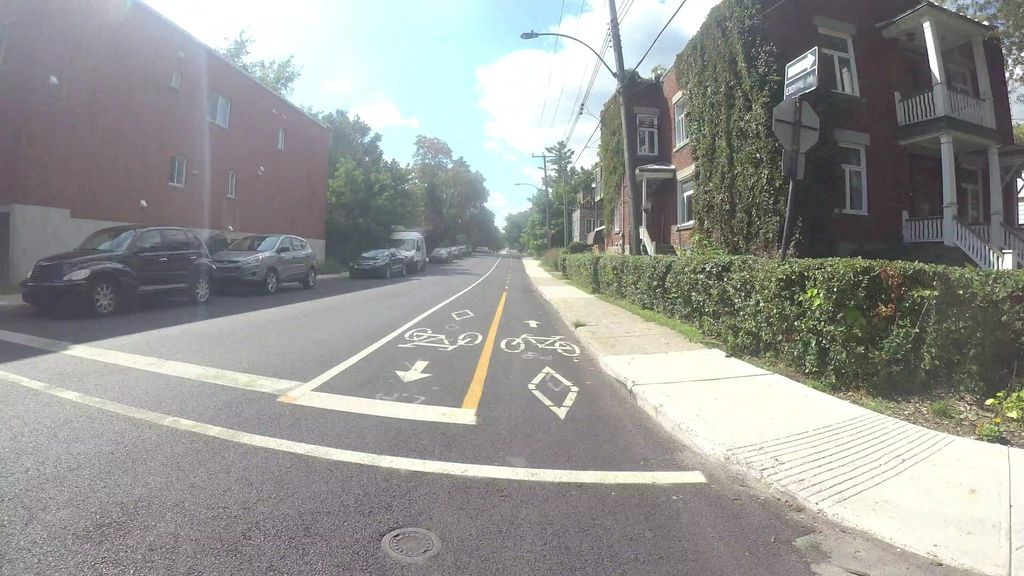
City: montreal